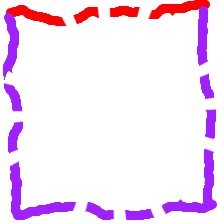
Shape: square